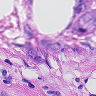
Metastatic tissue present: yes